Question: I have the exact same problem as <URL>. Unfortunately I don't fully understand the accepted answer. I think I am meant to add to the XML code but not sure exactly what...

The accepted answer says"
The solution is to use built-in styles. The style you need is TextAppearance.StatusBar.EventContent. Just apply this style and it will set the default text color for notifications (don't forget android: prefix, of course).
"
I cant get this to work! In my custom notification below the line "android:textAppearance="?android:attr/textAppearanceLarge" works (as it enlargens the text) but does not give the desired effect.
Here is my custom XML code...
'''
<ImageView
android:id="@+id/notImage"
android:layout_width="wrap_content"
android:layout_height="wrap_content"
android:layout_marginRight="10dp"
android:layout_alignParentTop="true"/>
<TextView
android:id="@+id/notContentTitle"
android:layout_width="wrap_content"
android:layout_height="wrap_content"
android:layout_toRightOf ="@id/notImage"
android:textAppearance="?android:attr/textAppearanceLarge" />
<TextView
android:id="@+id/notContentText"
android:layout_width="wrap_content"
android:layout_height="wrap_content"
android:layout_below ="@id/notContentTitle"
/>
'''
<URL>
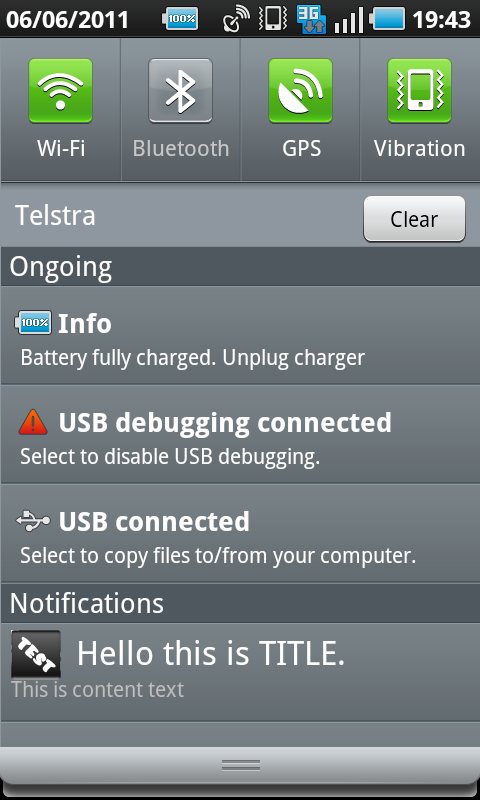
Answer: Finally figured out what I was doing wrong... (basically I was using features from API 9 when I am only developing on API 8).
style = "@android:style/TextAppearance.Small"
For example...
'''
<RelativeLayout
xmlns:android="http://schemas.android.com/apk/res/android"
android:layout_width="fill_parent"
android:layout_height="fill_parent" android:padding="3dp">
<ImageView
android:id="@+id/notImage"
android:layout_width="wrap_content"
android:layout_height="wrap_content"
android:layout_marginRight="10dp"
android:layout_alignParentTop="true"/>
<TextView
android:id="@+id/notContentTitle"
android:layout_width="wrap_content"
android:layout_height="wrap_content"
android:layout_toRightOf ="@id/notImage"
android:textStyle="bold"
style = "@android:style/TextAppearance.Medium"/>
<TextView
android:id="@+id/notContentText"
android:layout_width="wrap_content"
android:layout_height="wrap_content"
android:layout_below ="@id/notImage"
style = "@android:style/TextAppearance.Small" />
'''
style = "@android:style/TextAppearance.StatusBar.EventContent" or
style = "@android:style/TextAppearance.StatusBar.EventContent.Title",
etc, etc.
For example,
'''
<TextView
android:id="@+id/notContentText"
android:layout_width="wrap_content"
android:layout_height="wrap_content"
android:layout_below ="@id/notImage"
style = "@android:style/TextAppearance.StatusBar.EventContent" />
'''
In my case this caused an error because I am still developing with Android 2.2 (API 8) whilst these StatusBar styles are for API 9 onwards. (I know I should update :))
Useful links are;
<URL>
<URL>
<URL>
<URL>